Interaction volume radius: 5 \u00c5
Interaction volume height: 25 \u00c5
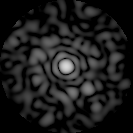
Disorder parameter: 0.8087